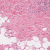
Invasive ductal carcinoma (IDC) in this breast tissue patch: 0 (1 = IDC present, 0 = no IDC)